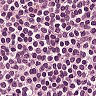
Metastatic tissue present: no